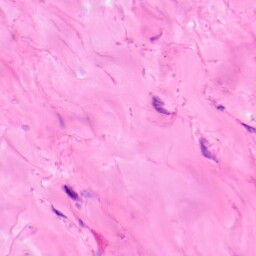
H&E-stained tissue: Lung